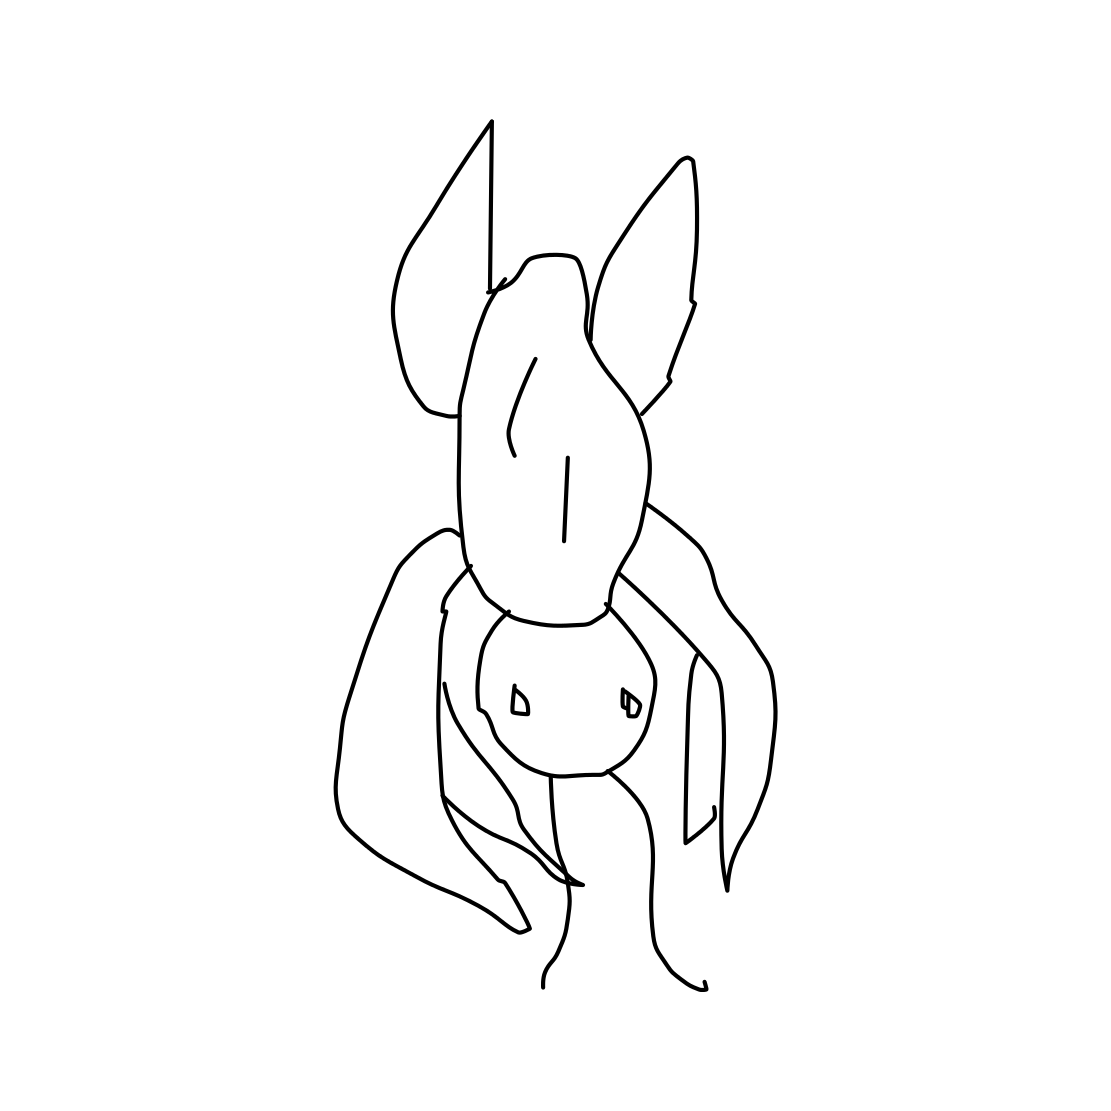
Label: lobster